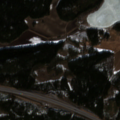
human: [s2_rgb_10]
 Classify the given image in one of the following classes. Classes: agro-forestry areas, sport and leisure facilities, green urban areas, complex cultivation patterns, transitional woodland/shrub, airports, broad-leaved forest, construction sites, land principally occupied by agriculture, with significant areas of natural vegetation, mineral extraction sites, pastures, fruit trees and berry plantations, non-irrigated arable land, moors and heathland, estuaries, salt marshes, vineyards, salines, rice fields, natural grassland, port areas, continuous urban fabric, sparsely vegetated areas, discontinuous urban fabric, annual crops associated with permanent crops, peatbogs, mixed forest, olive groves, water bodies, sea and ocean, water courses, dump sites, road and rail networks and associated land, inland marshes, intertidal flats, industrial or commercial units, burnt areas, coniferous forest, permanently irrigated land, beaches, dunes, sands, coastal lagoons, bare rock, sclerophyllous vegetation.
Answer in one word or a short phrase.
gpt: non-irrigated arable land, coniferous forest, mixed forest, transitional woodland/shrub